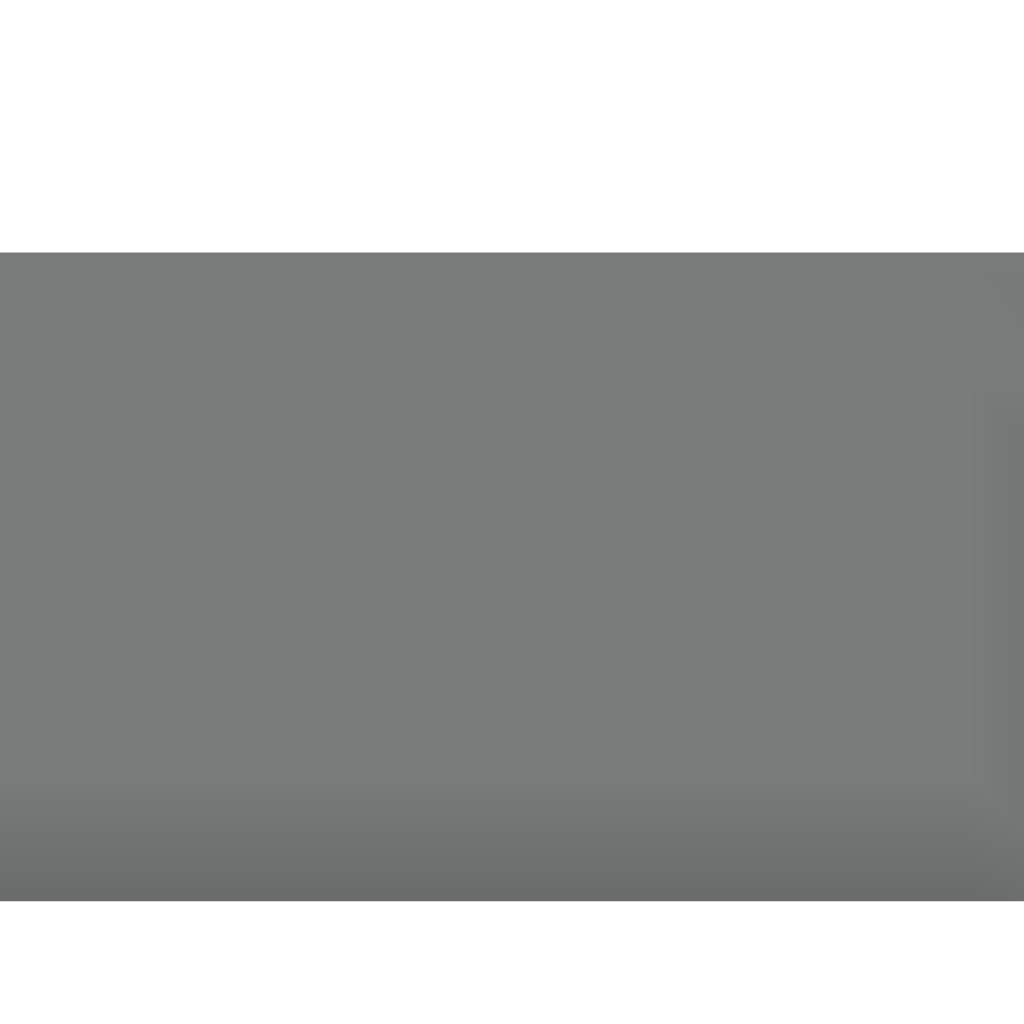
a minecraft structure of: Double 2 Ground Piston Door